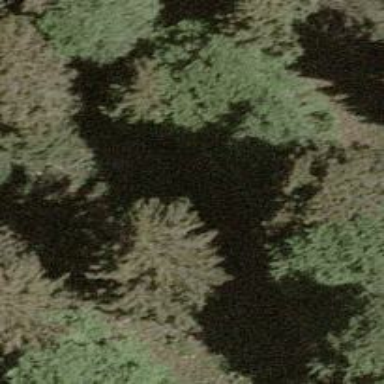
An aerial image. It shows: Single tag "natural: tree."